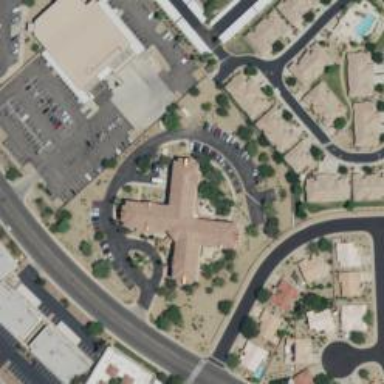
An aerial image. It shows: Residential building.